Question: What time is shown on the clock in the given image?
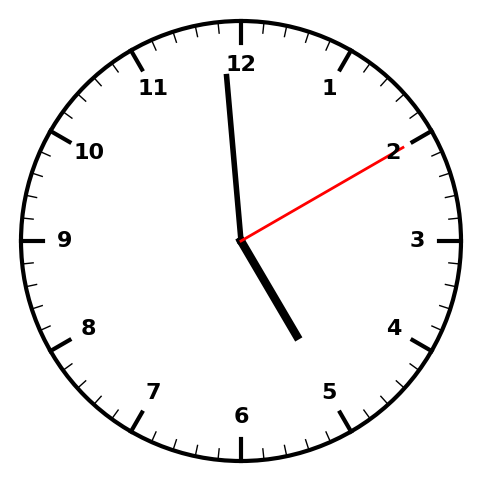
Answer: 04:59:10